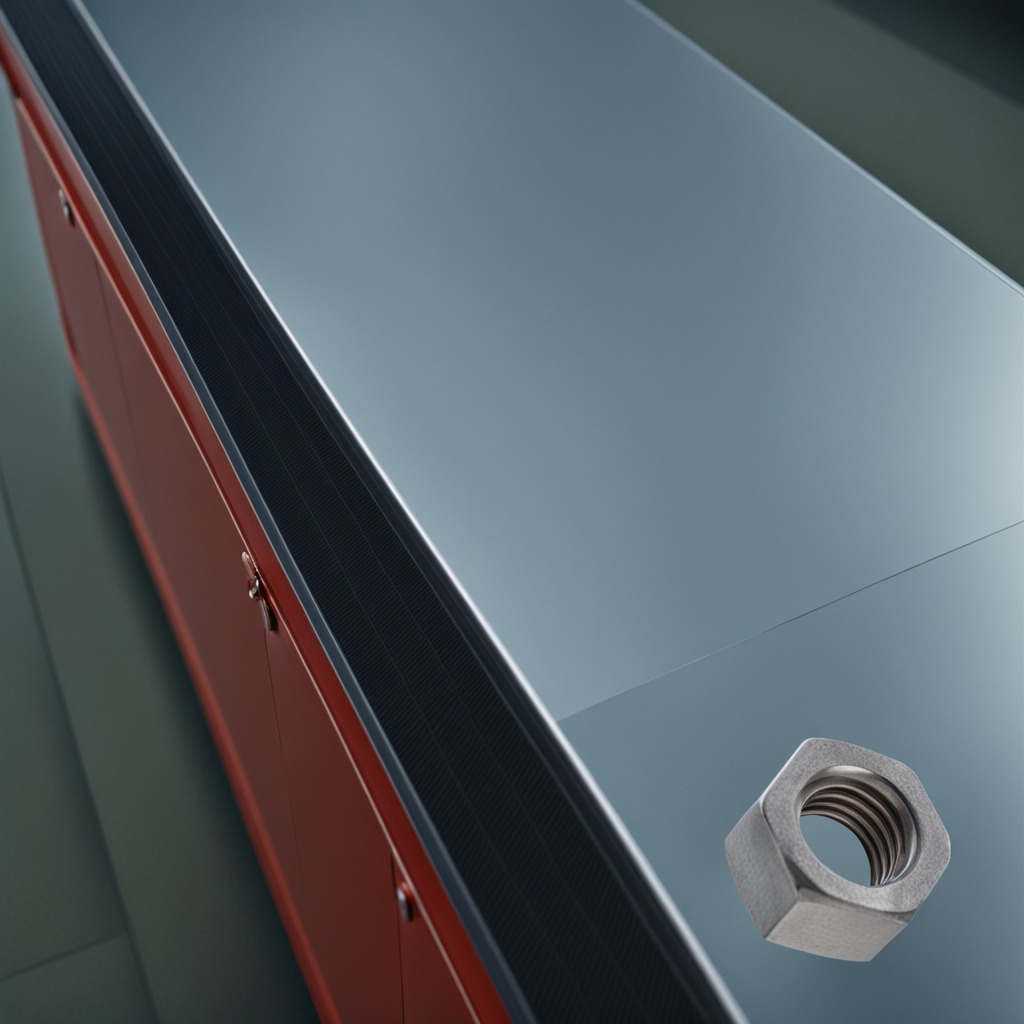
A metal nut is lying on the surface of a toolbox in an airplane hangar workshop.